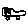
Label: car